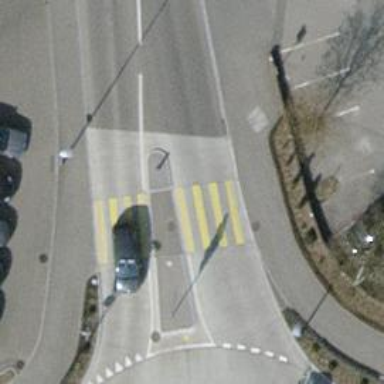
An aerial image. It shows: Traffic calming island.